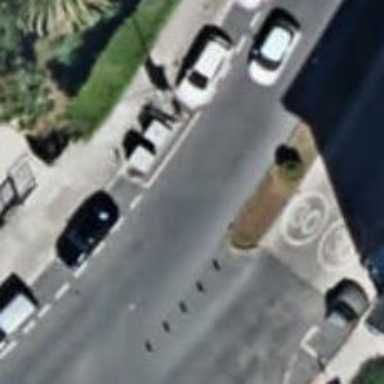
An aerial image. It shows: Residential road with asphalt surface. There is parallel parking available on the right lane.